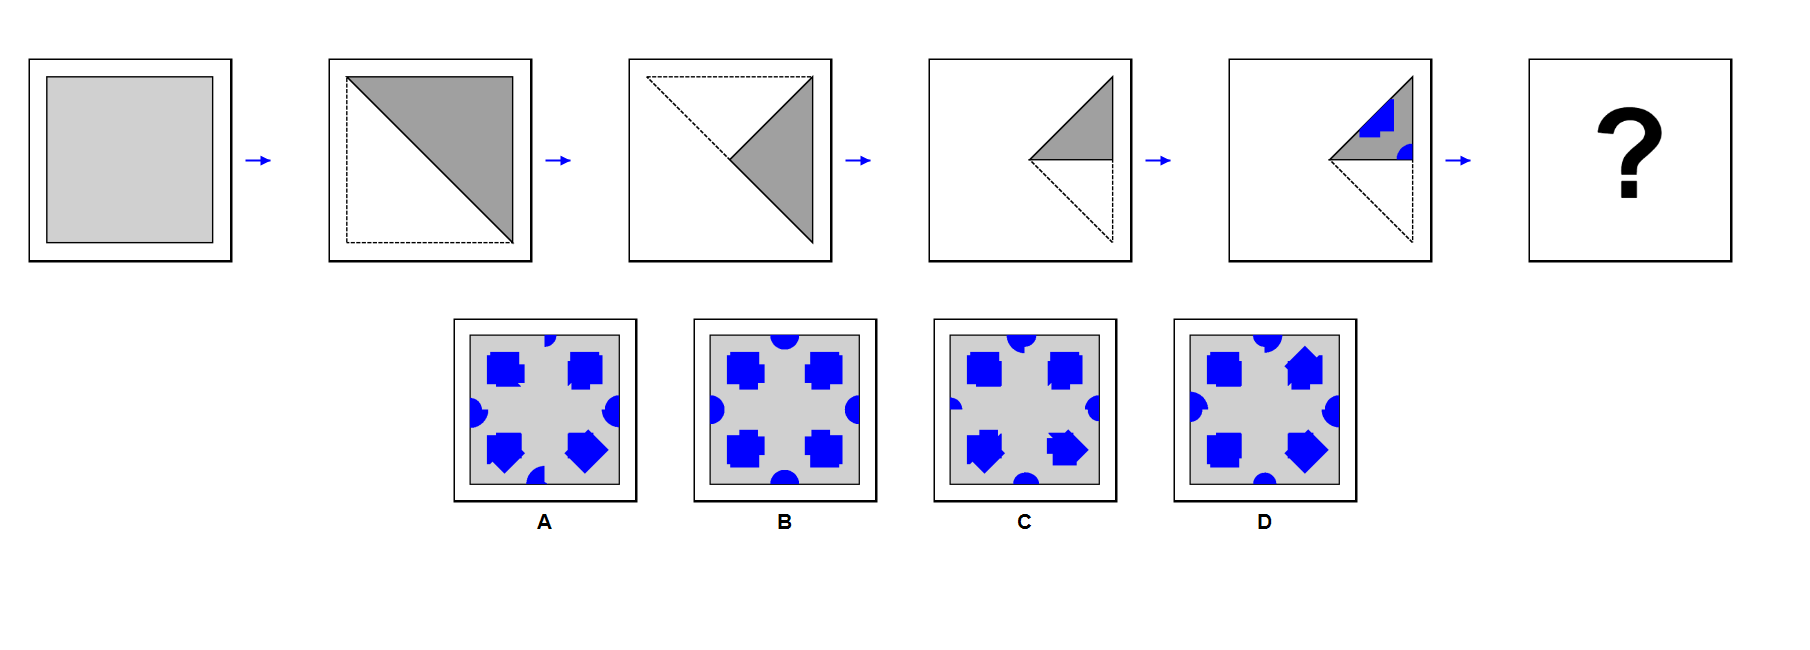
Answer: B